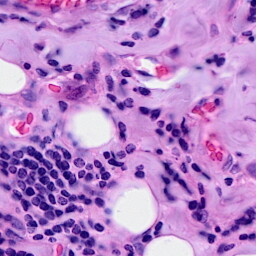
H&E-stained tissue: Breast